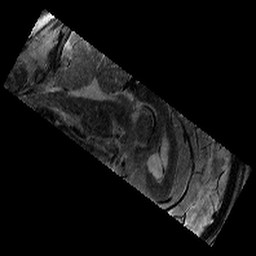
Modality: T2w
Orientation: sagittal
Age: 13
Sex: male
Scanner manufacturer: siemens
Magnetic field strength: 3 T
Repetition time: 9.23 s
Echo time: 0.067 s